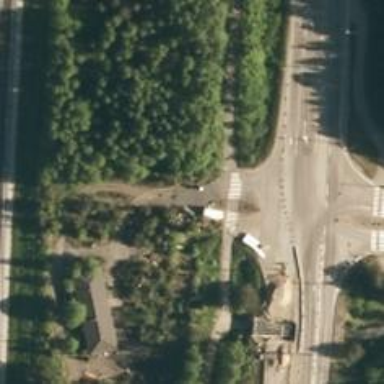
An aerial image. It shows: Island crossing on the road.